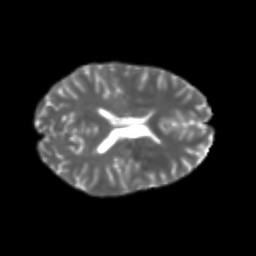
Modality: T2w
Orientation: axial
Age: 22
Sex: female
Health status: healthy
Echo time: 0.074 s